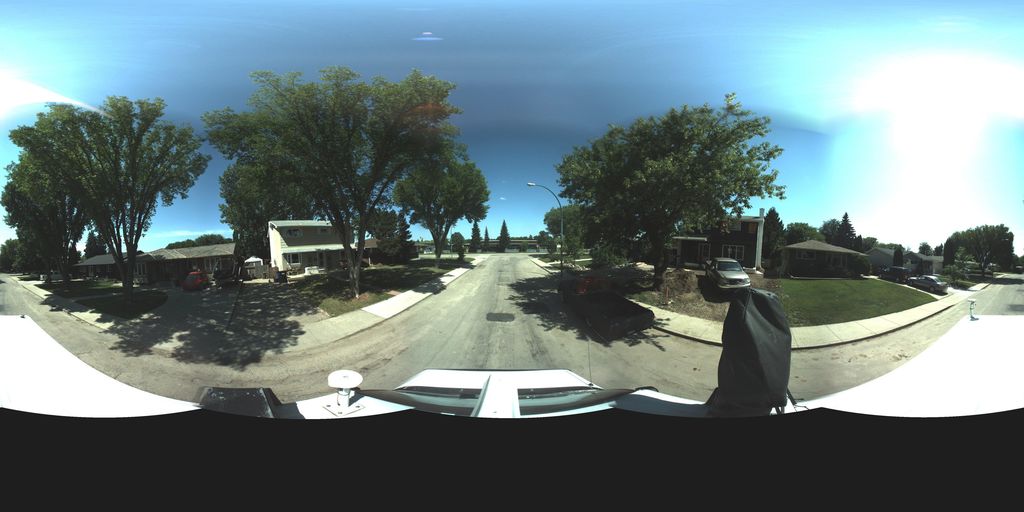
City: saskatoon